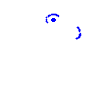
Particle: kaon